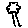
Label: tree